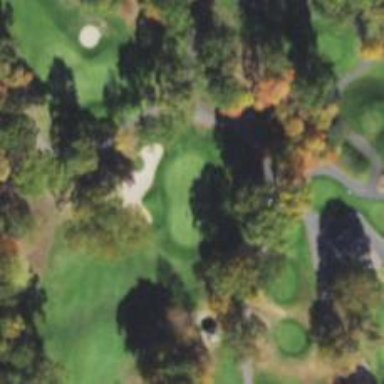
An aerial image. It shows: Golf hole.